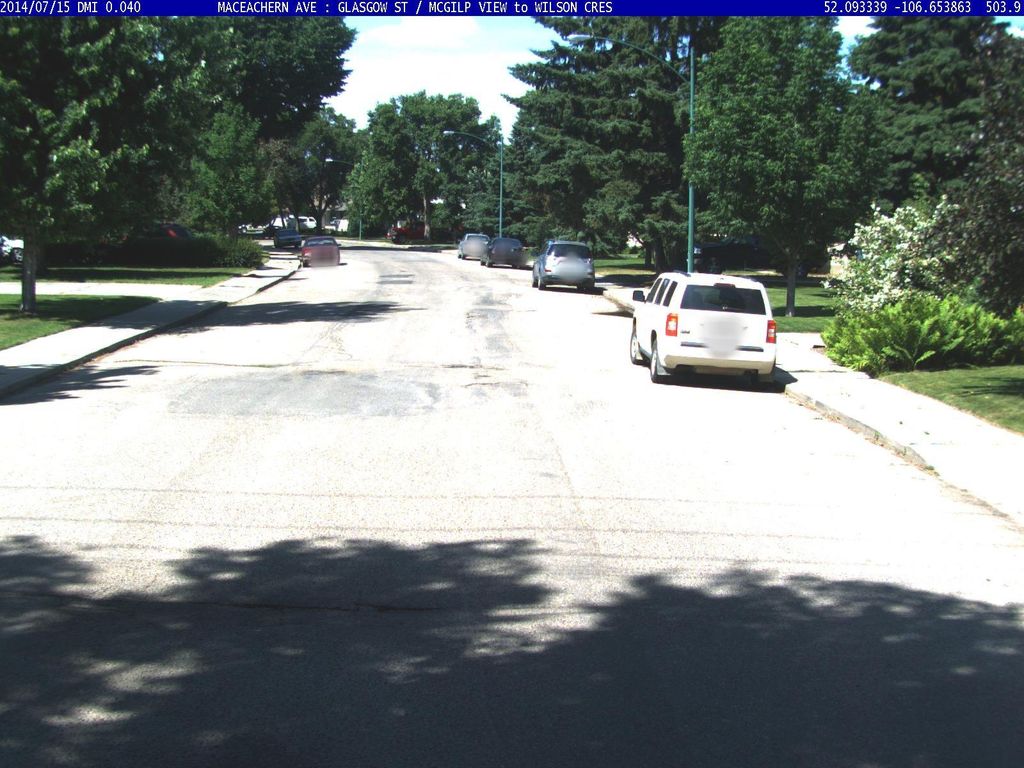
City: saskatoon